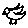
Label: bird